Question: I'm currently in the middle of writing a small PNG image I/O library myself for learning purposes. My problem is the following:
I created a small PNG only 2 by 2 pixels in dimension and opened it in a hex editor to study its contents. This is the image I created using GIMP and stored with a compression of "9".
(Please note that this is an enlarged image of the original 2 by 2 pixel image ;) )

So I guess uncompressed, this would look something like this in memory:
'''
00 00 00 FF 00 00 00 00 FF 00 FF 00
'''
when stored without an alpha channel.
(I only stated this here for clarity. I know of compression and did not expect to see this byte pattern in the file).
I extracted the IDAT chunk and stripped the chunk ID ("IDAT") and the tailing CRC value and got this sequence of bytes:
'''
08 D7 05 C1 01 01 00 00 00 80 10 FF 4F 17 10 48 06 0F FE 02 FE
'''
Now the first two bytes '08 D7' contain information on the encoded block.
And the last four bytes '0F FE 02 FE' must be the ADLER32 checksum.
This ultimately leaves me with the following bytes:
'''
05 C1 01 01 00 00 00 80 10 FF 4F 17 10 48 06
'''
Written in binary representation these bytes are:
'''
<PHONE> <PHONE> <PHONE> <PHONE>
<PHONE> <PHONE> <PHONE> <PHONE>
<PHONE> <PHONE> <PHONE> <PHONE>
<PHONE> <PHONE> <PHONE>
'''
To understand DEFLATE better I tried to "unpack" this sequence by hand at least before I understand it well enough to write a small tool. But I got stuck really quickly.
RFC 1951 (<URL>.
Also the RFC says that there must be two two byte values LEN and NLEN storing the length of the block where NLEN is the one's complement of LEN but again I am unable to find four such bytes that satisfy this condition. I won't even start on my luck of finding anything that could represend the two Huffmann trees.
I read RFCs 1951 and 1950 (<URL> as well as the Wikipedia articles on zlib, DEFLATE, LZ77 and Huffman coding, as well as several small and rather unhelpful articles on the web and a few answers on Stack Overflow, but none could help me with my lack of understanding.
I would be really grateful for any help or hint!
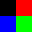
Answer: I think you are missing how bits are packed inside bytes (see eg section 3.1.1 of <URL>
'''
Data elements are packed into bytes in order of
increasing bit number within the byte, i.e., starting
with the least-significant bit of the byte.
'''
Hence, if the first byte is 05 = <PHONE> the first bit is 1.
(BTW, it's surely quite instructive to look things at so much detail, but I wonder if you are not going a little too far if your intent is to understand PNG. )
Further, when you come to the point were you find the uncompressed IDAT stream, bear in mind that the pixels are coded with one of five <URL> per row, and that there is an extra byte at the start of each row that signals the filter type. So, you won't really find the raw 12 bytes '00 00 00 FF 00 00 00 00 FF 00 FF 00', but 12+2=14 bytes instead.